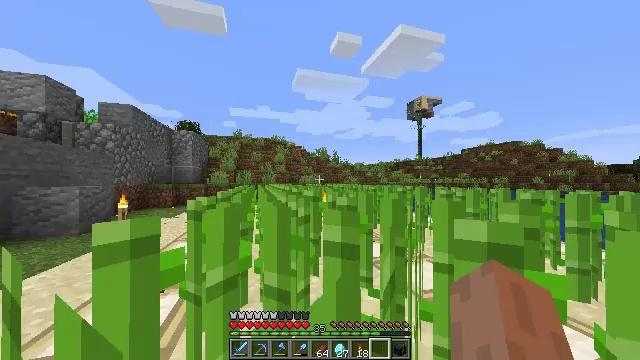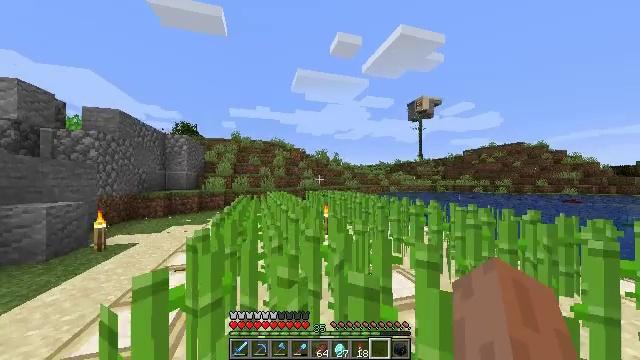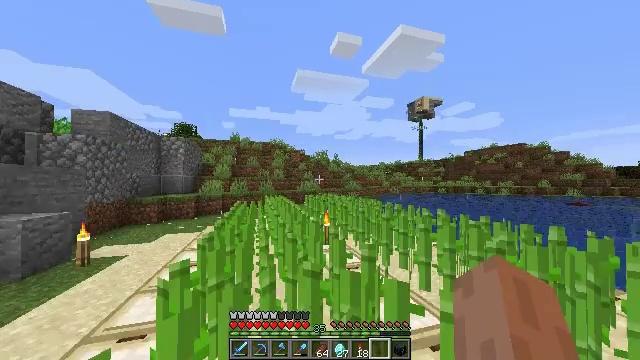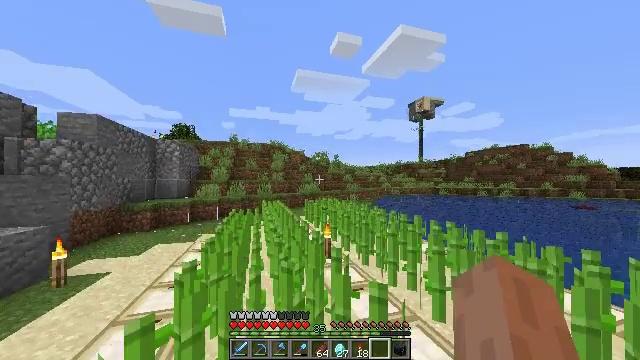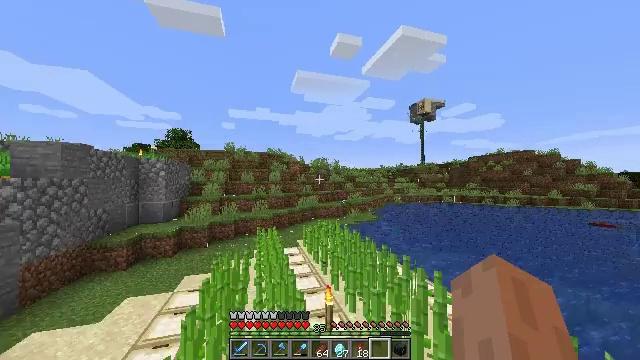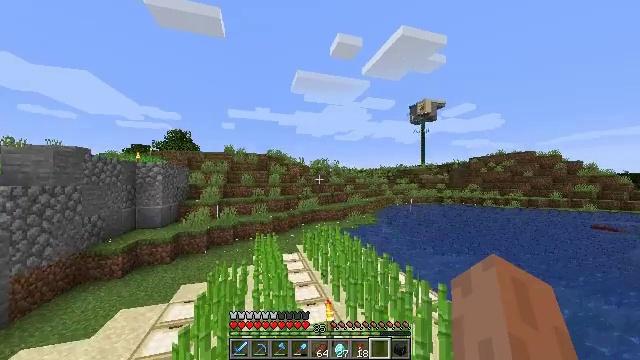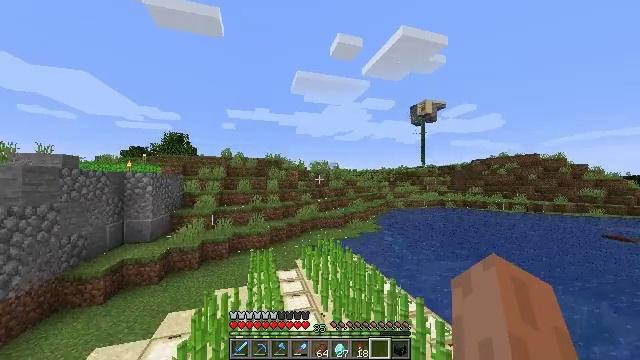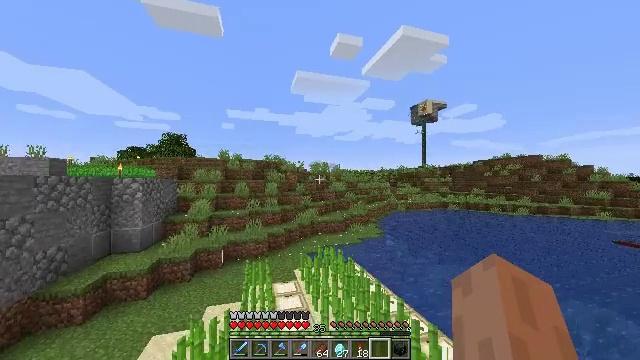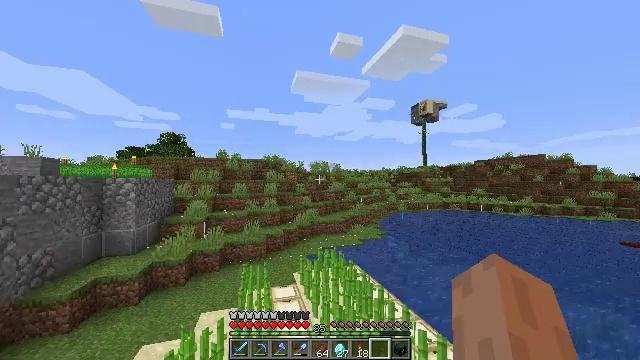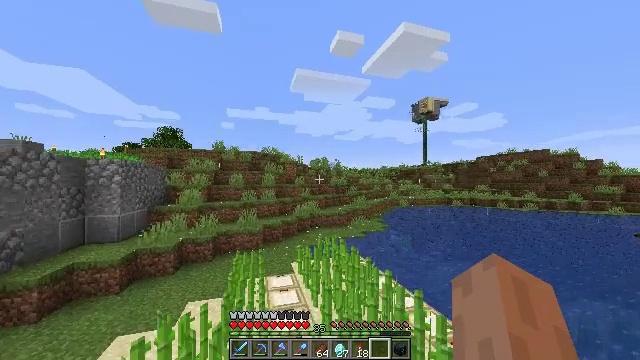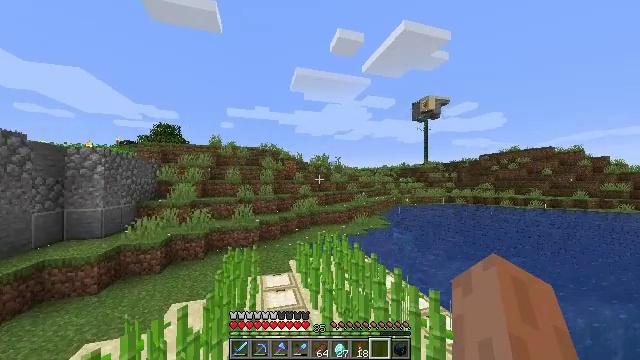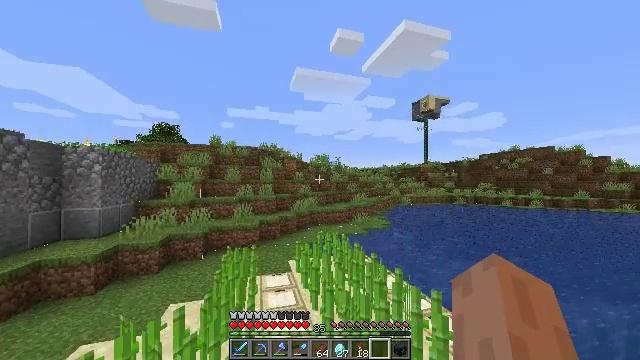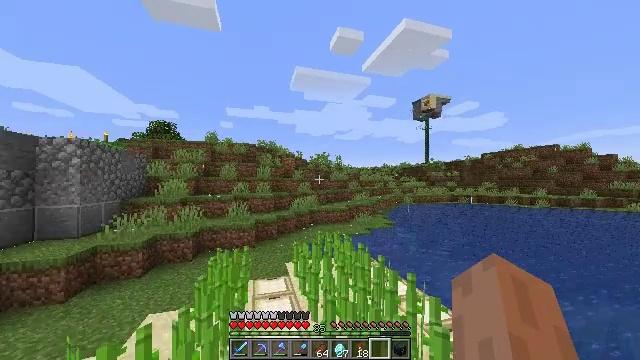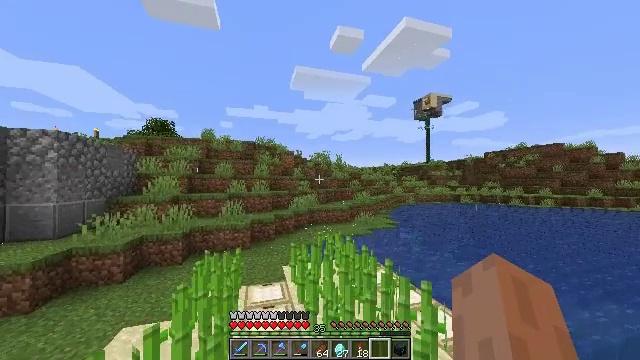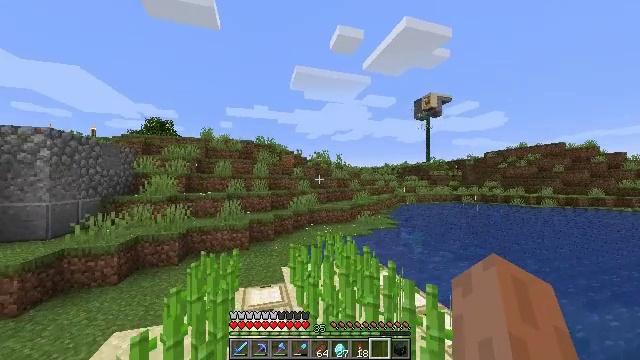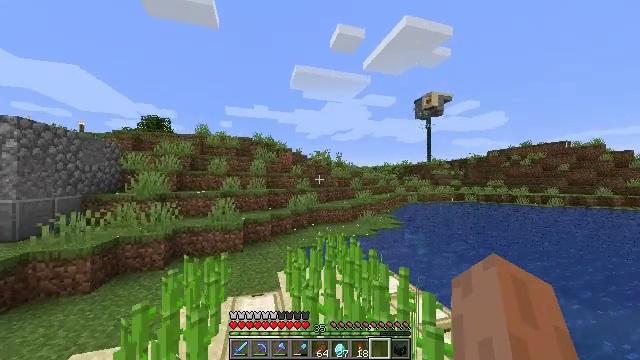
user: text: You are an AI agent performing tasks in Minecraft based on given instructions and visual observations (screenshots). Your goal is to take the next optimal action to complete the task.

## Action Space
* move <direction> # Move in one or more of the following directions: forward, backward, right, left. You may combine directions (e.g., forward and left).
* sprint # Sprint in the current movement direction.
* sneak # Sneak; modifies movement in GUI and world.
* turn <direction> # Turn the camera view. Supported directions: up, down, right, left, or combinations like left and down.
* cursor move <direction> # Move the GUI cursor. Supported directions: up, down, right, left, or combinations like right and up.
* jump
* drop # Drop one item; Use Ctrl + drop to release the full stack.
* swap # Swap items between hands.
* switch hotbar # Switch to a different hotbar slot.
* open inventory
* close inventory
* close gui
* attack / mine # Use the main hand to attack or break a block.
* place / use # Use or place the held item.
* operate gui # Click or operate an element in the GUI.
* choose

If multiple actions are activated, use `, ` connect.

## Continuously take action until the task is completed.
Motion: motion action
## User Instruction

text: Use a pickaxe to gather the ender chest.
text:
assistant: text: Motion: move forward, sprint, jump
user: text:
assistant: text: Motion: move forward, sprint, jump
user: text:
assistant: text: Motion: move forward, sprint, jump
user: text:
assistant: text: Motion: move forward, sprint
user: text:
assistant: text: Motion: move forward, sprint
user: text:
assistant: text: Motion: move forward, sprint
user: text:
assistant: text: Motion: move forward, sprint, jump
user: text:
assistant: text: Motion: move forward, sprint, jump
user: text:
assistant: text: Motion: move forward, sprint, jump
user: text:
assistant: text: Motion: move forward, sprint, jump
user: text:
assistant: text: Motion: move forward, sprint
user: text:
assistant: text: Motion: move forward, sprint
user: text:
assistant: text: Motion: move forward, sprint
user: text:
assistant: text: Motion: move forward, sprint
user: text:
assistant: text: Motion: move forward, sprint
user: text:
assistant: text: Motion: move forward, sprint
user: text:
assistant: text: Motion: move forward, sprint
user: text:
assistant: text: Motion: move forward, sprint
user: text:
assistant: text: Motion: move forward, sprint
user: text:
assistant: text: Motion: move forward, sprint, turn right
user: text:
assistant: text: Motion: move forward, sprint, turn right
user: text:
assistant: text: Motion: move forward, sprint
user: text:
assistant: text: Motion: move forward, sprint
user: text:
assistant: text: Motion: move forward, sprint
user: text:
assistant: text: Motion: move forward, sprint
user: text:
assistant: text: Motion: move forward, sprint
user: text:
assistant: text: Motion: move forward, sprint
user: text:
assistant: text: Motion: move forward, sprint
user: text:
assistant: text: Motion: move forward, sprint, turn up
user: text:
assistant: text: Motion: move forward, sprint